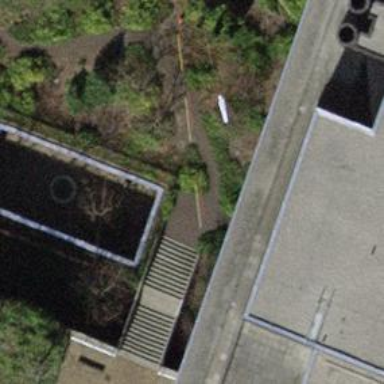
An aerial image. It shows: Concrete steps.